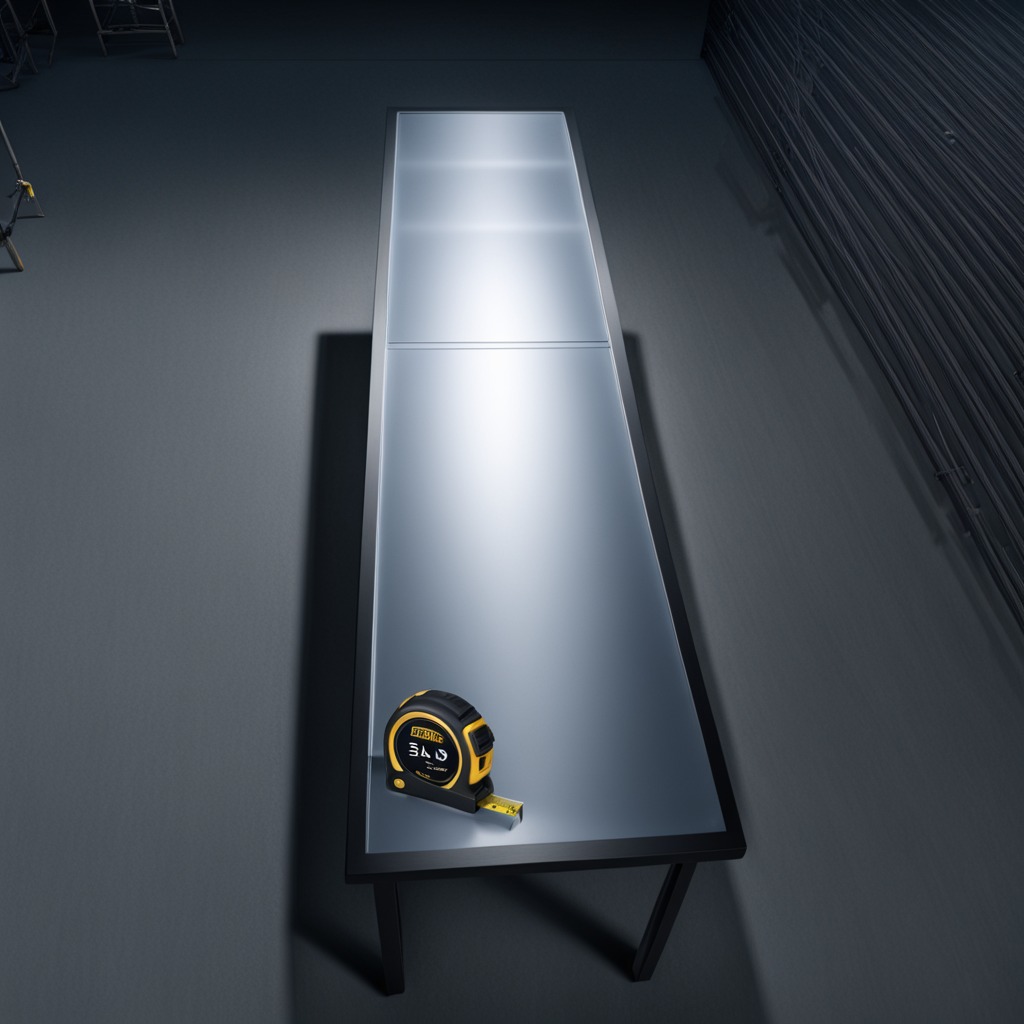
A measuring tape lies on the tabletop.